Field crop: tomato
Growth stage: 1
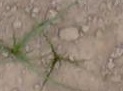
Species: cyperus